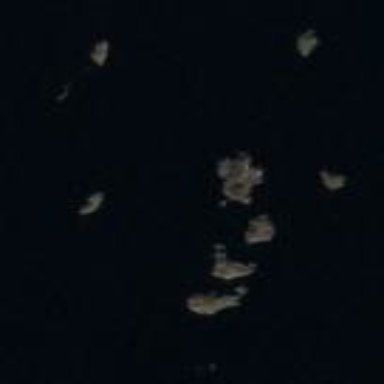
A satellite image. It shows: Islands surrounded by water.